Question: I have two ListBox controls in a window. Each is a list of patient allergies bound to different StaticResources. At the bottom of the window I have a ContentControl which displays additional information about the selected allergy in the list above.

Currently, I have two ContentControls, one for each of the listboxes, both with 'Visiblity="Collapsed"'. When the user makes a selection, I make the associated content control visible and collapse the other one. I'd like to only have one content control and change its binding.
So far, I've tried each of the following with no luck:
'''
this.ExpandedAllergyDetails.Content = "InsideAllergiesSource";
this.ExpandedAllergyDetails.SetBinding(ContentControl.ContentProperty, "InsideAllergiesSource");
this.ExpandedAllergyDetails.SetBinding(ContentControl.ContentProperty, new Binding());
this.ExpandedAllergyDetails.SetResourceReference(ContentControl.ContentProperty, this.Resources["InsideAllergiesSource"]);
this.ExpandedAllergyDetails.SetResourceReference(ContentControl.ContentProperty, this.FindResource("InsideAllergiesSource"));
'''
In each case, I was trying to use only one ContentControl, named ExpandedAllergyDetails, and change its binding to "InsideAllergiesSource" which is a CollectionViewSource defined in the XAML.
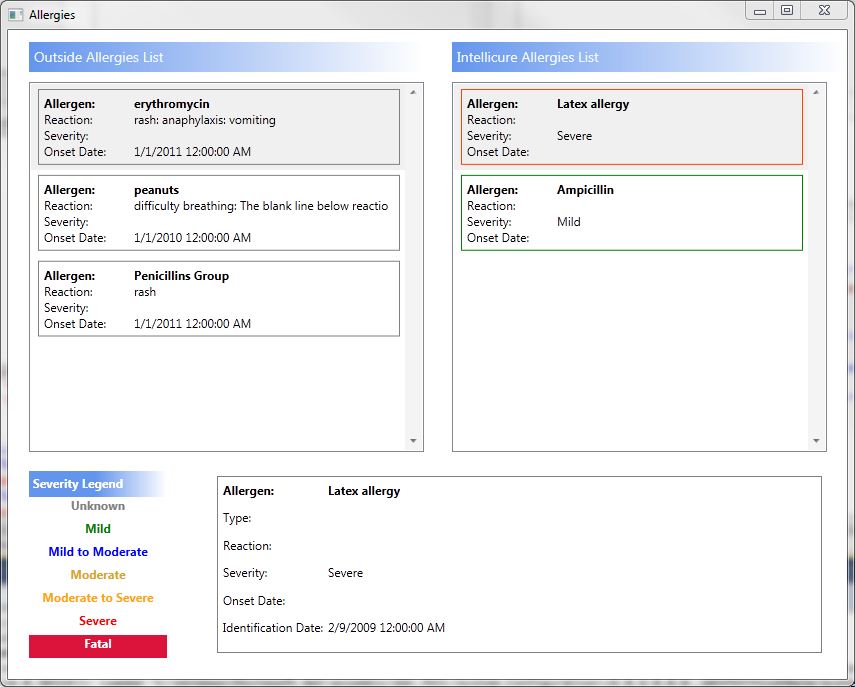
Answer: The SetResourceReference takes a key, not the actual object. So you'd use
'''
this.ExpandedAllergyDetails.SetResourceReference(ContentControl.ContentProperty, "InsideAllergiesSource");
'''
If "InsideAllergiesSource" is the x:Key of the resource. I'm not sure this will bind to the "current" item though.